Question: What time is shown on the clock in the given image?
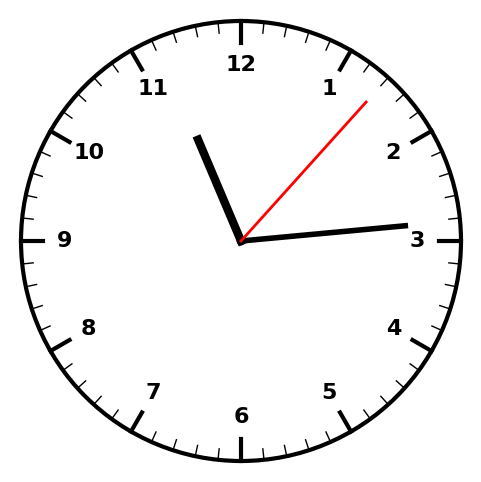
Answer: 11:14:07